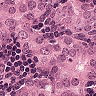
Metastatic tissue present: yes